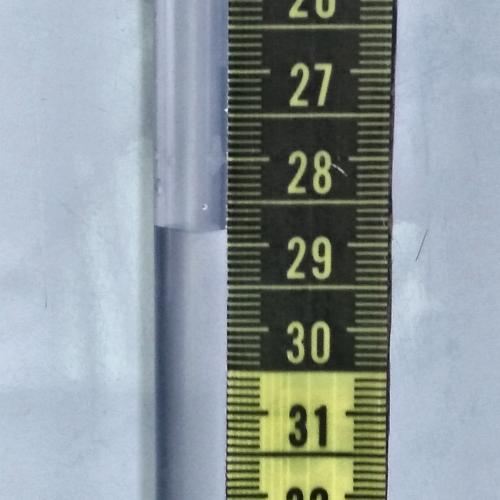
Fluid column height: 28.8 cm